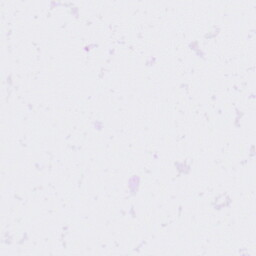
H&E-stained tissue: Ovarian